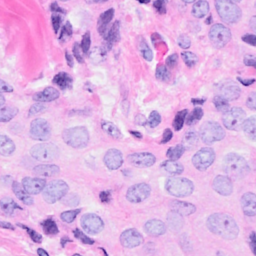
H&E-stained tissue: Breast